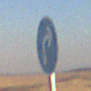
Verkehrszeichen: VorgeschriebeneFahrtrichtungRechts
Umgebung: Outdoor, Nature
Tageszeit: MorningAfternoon
Wetter: Clear
Licht: Natural
Jahreszeit: NotSpecified
Kontrast: HighContrast